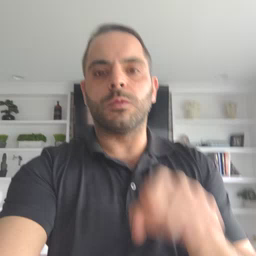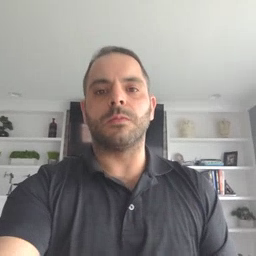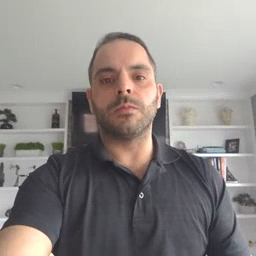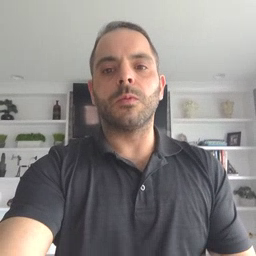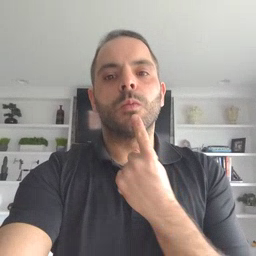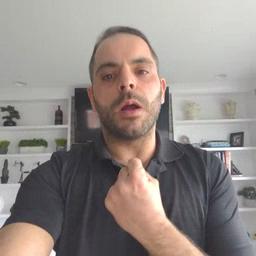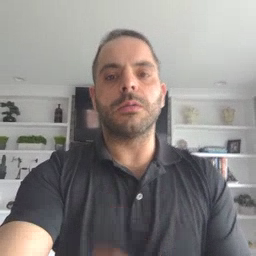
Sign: red